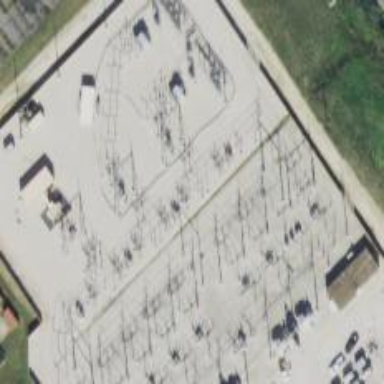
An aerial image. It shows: Switch used for power control.